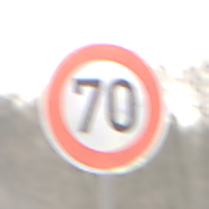
Verkehrszeichen: Geschwindigkeit70
Umgebung: Outdoor, Nature
Tageszeit: MorningAfternoon
Wetter: PartlyCloudy
Licht: Natural
Jahreszeit: Winter
Kontrast: MediumContrast